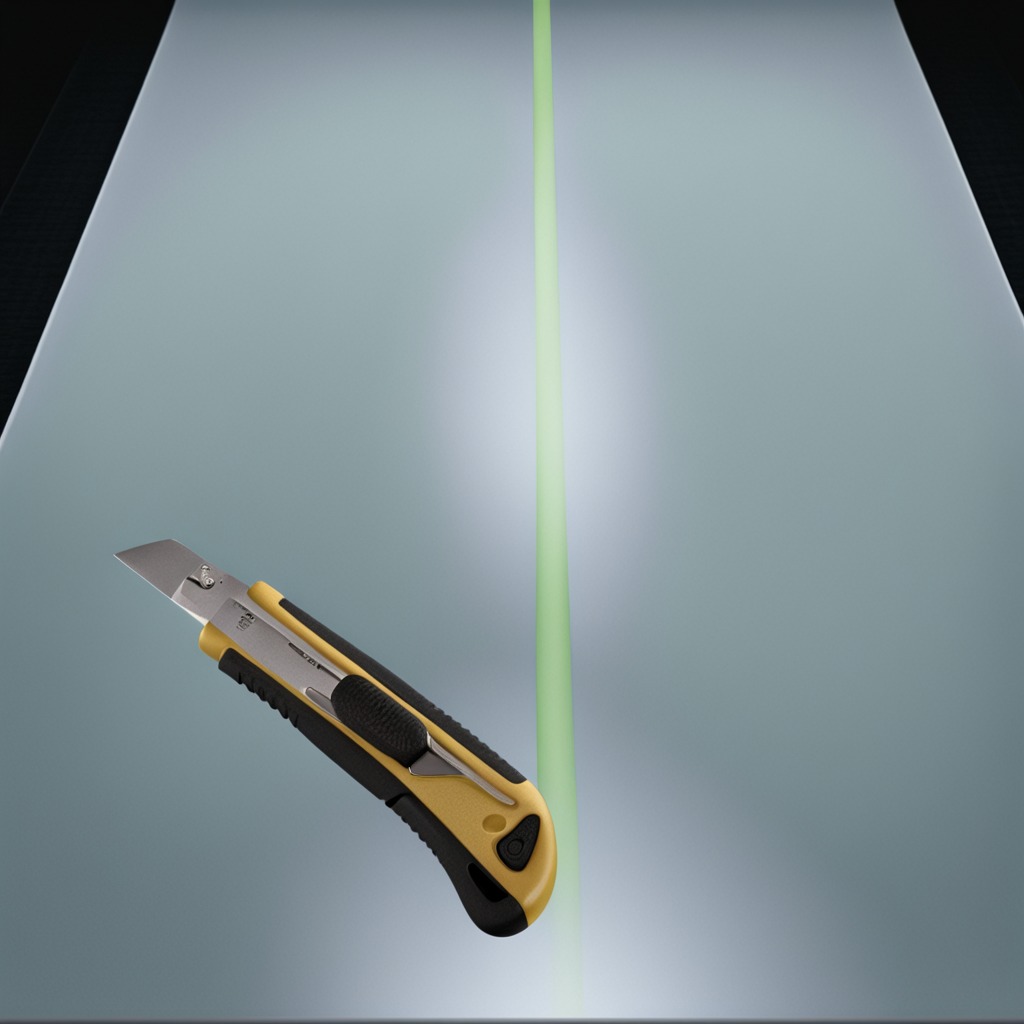
A utility knife lies on a clean empty table in a railway signal maintenance room lit by harsh overhead fluorescents photorealistic surface textures crisp shadows high dynamic range